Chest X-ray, PA view. Patient: 21 years old, sex M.
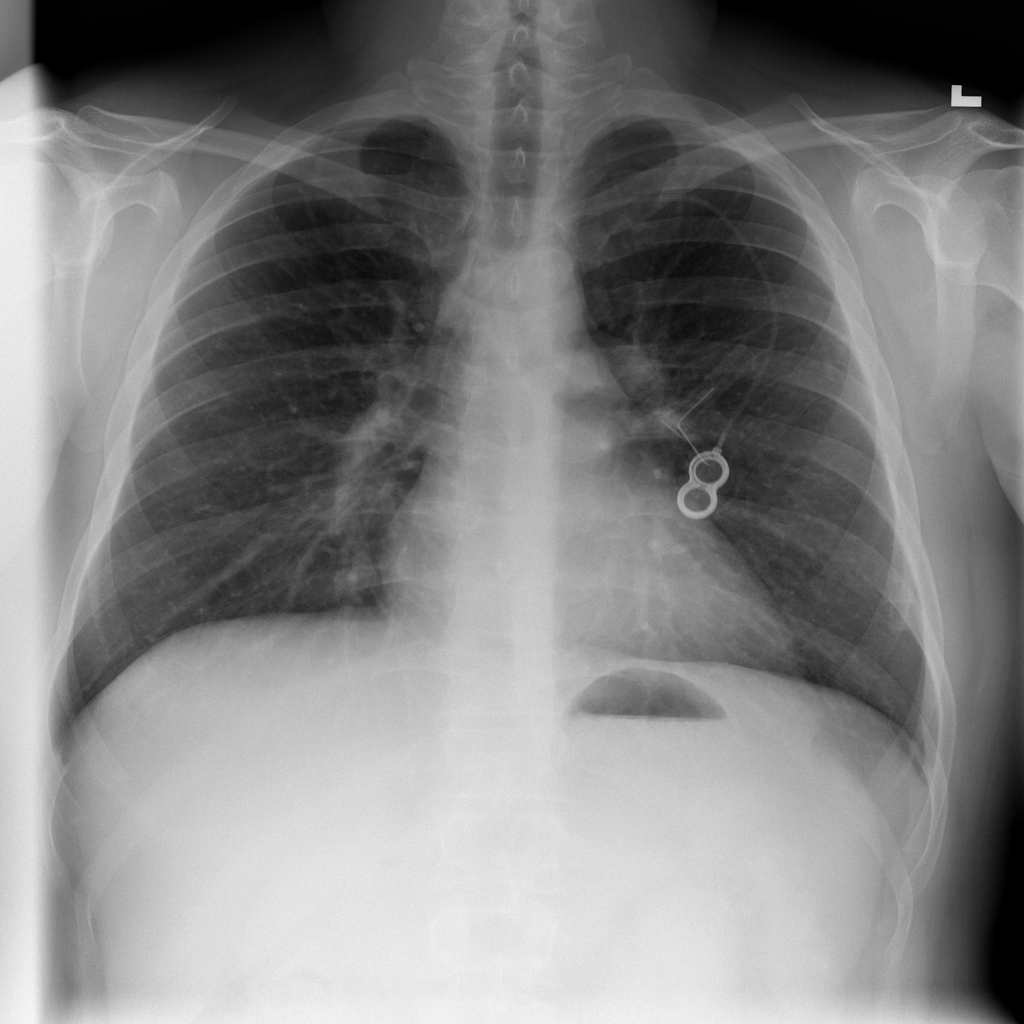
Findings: No Finding